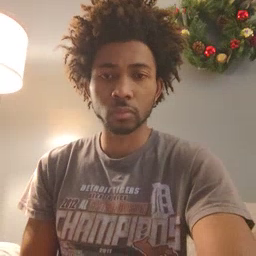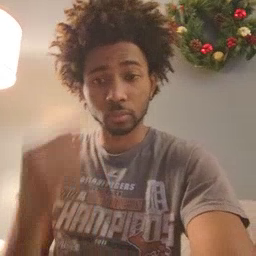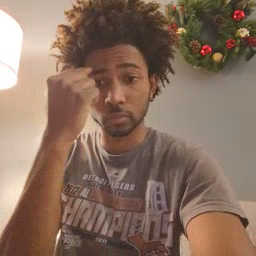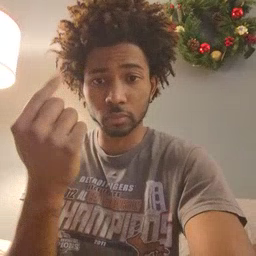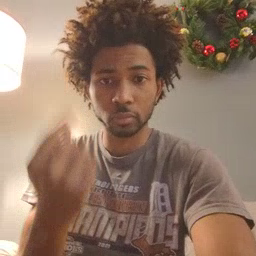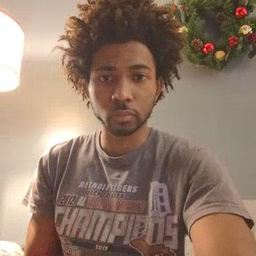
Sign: penny